Question: I want to display 4 texts with images exactly like showed in this screenshot:

Notice the 4 texts at the buttom of the image, with the icons next to them.
My question is how do I do it, I mean, how do I attach an icon to each text field and display it symmetrically at the bottom of the page.
I want to position my texts with the icons exactly like this example.
Thanks for your help, it's a really great exercise for a newbie :)
Dvir
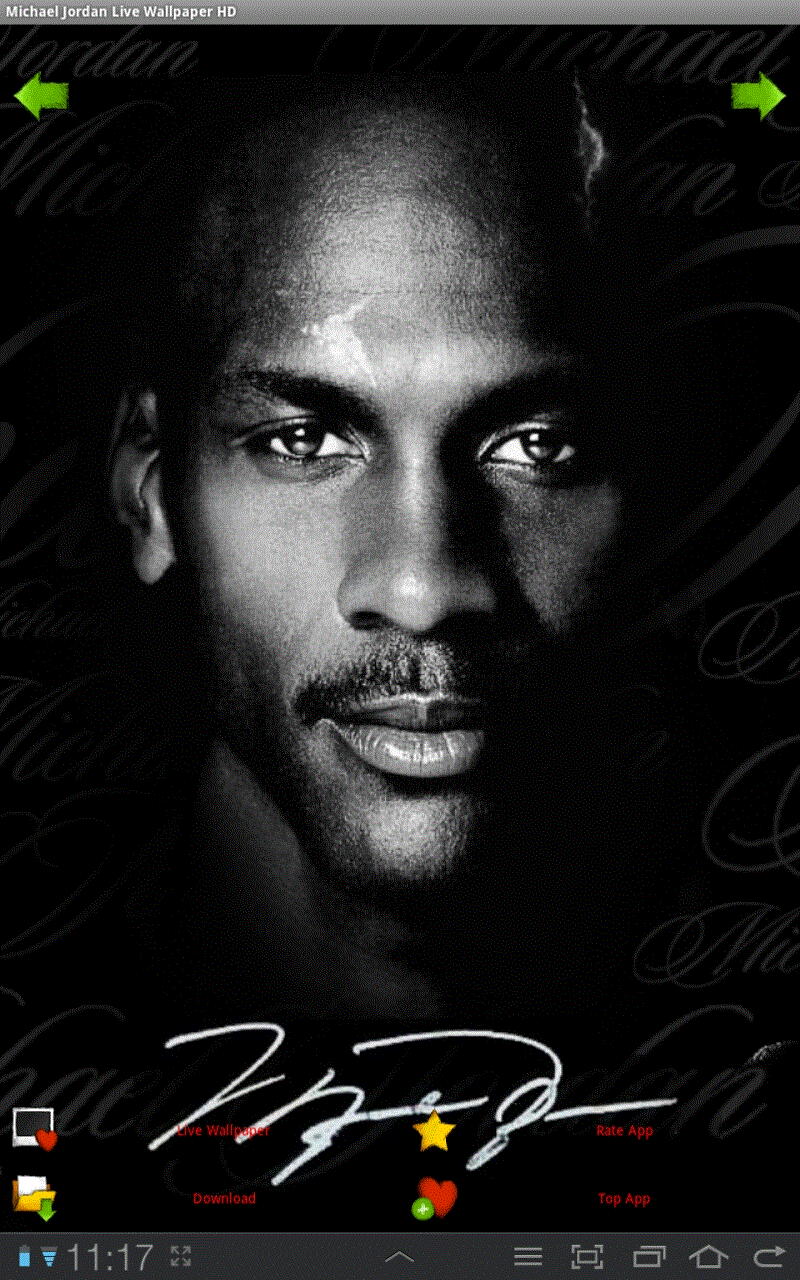
Answer: Use 'drawableLeft' for this
'''
<TextView
android:layout_width="wrap_content"
android:layout_height="wrap_content"
android:drawableLeft="@drawable/icon_1"
android:gravity="center_vertical"
android:textStyle="bold"
android:textSize="24dip"
android:maxLines="1"
/>
'''
In java code
'''
TextView textView = (TextView) findViewById(R.id.yourTV);
textView.setCompoundDrawablesWithIntrinsicBounds(R.drawable.icon_1, 0, 0, 0);
'''